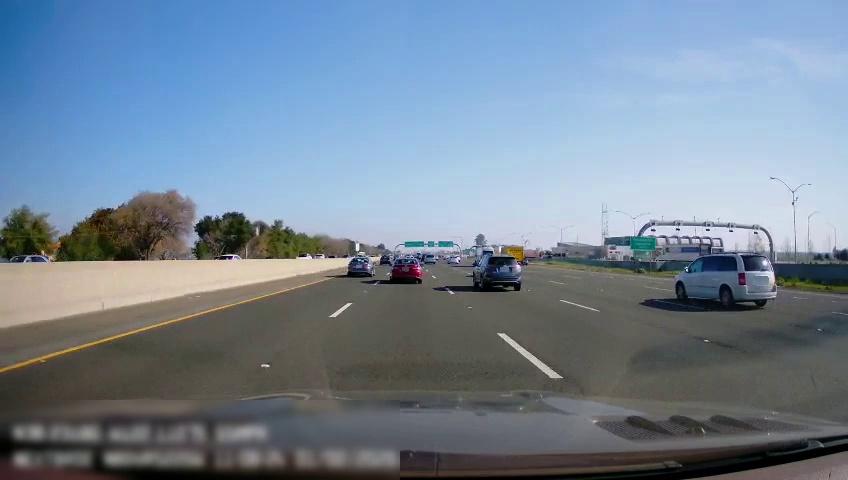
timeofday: Day
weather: Sunny
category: Drivable Space
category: Vehicles | SUV
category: Vehicles | Truck
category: Vehicles | Van
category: Vehicles | SUV
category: Vehicles | Van
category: Vehicles | Car
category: Vehicles | Car
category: Vehicles | Van
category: Vehicles | Car
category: Vehicles | Truck
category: Vehicles | SUV
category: Vehicles | Car
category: Vehicles | Car
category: Vehicles | Car
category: Lanes | Alternate Lane
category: Lanes | Current Lane
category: Lanes | Current Lane
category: Lanes | Alternate Lane
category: Lanes | Alternate Lane
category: Lanes | Alternate Lane
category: Lanes | Alternate Lane
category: Lanes | Alternate Lane
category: Traffic | Signs
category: Traffic | Signs
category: Traffic | Signs
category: Traffic | Signs
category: Traffic | Signs
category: Traffic | Signs